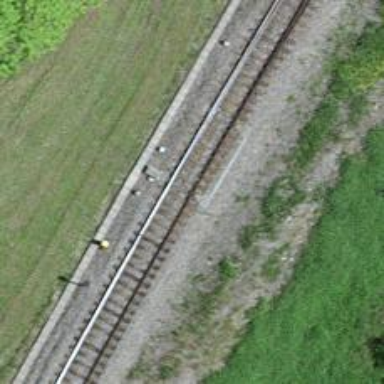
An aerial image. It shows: Railway switch.